An envelope spectrum derived from a bearing vibration measurement is shown; the reference markers locate BPFO, BPFI, BSF and FTF for this bearing geometry and shaft speed. Based on the visible evidence, which condition applies: normal, inner_race, outer_race, ball?
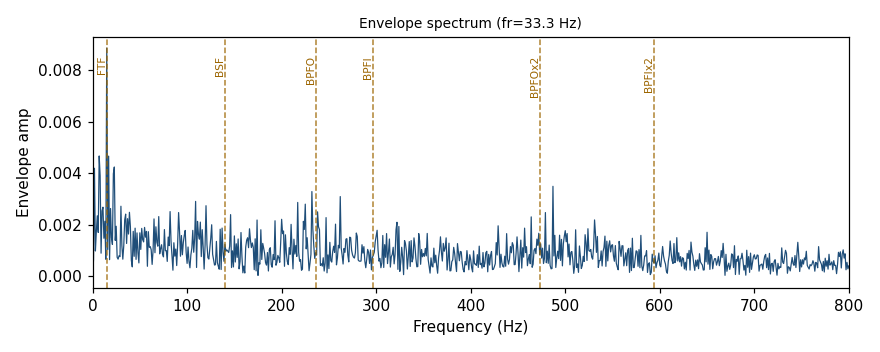
Answer: normal